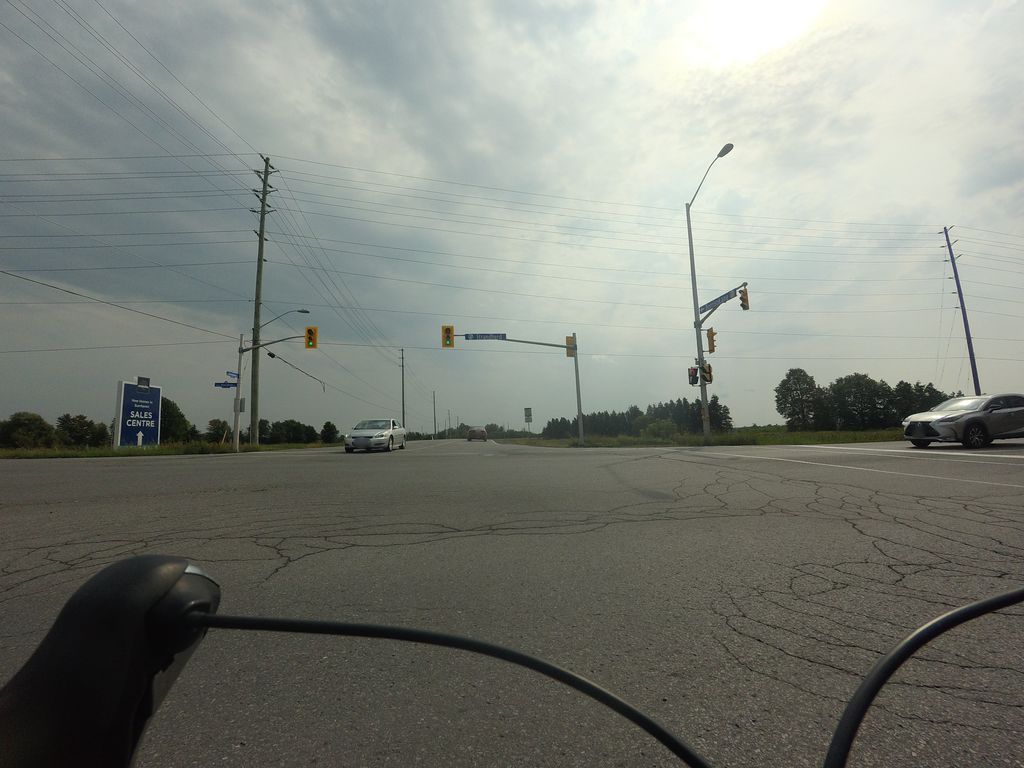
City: ottawa-gatineau